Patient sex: F
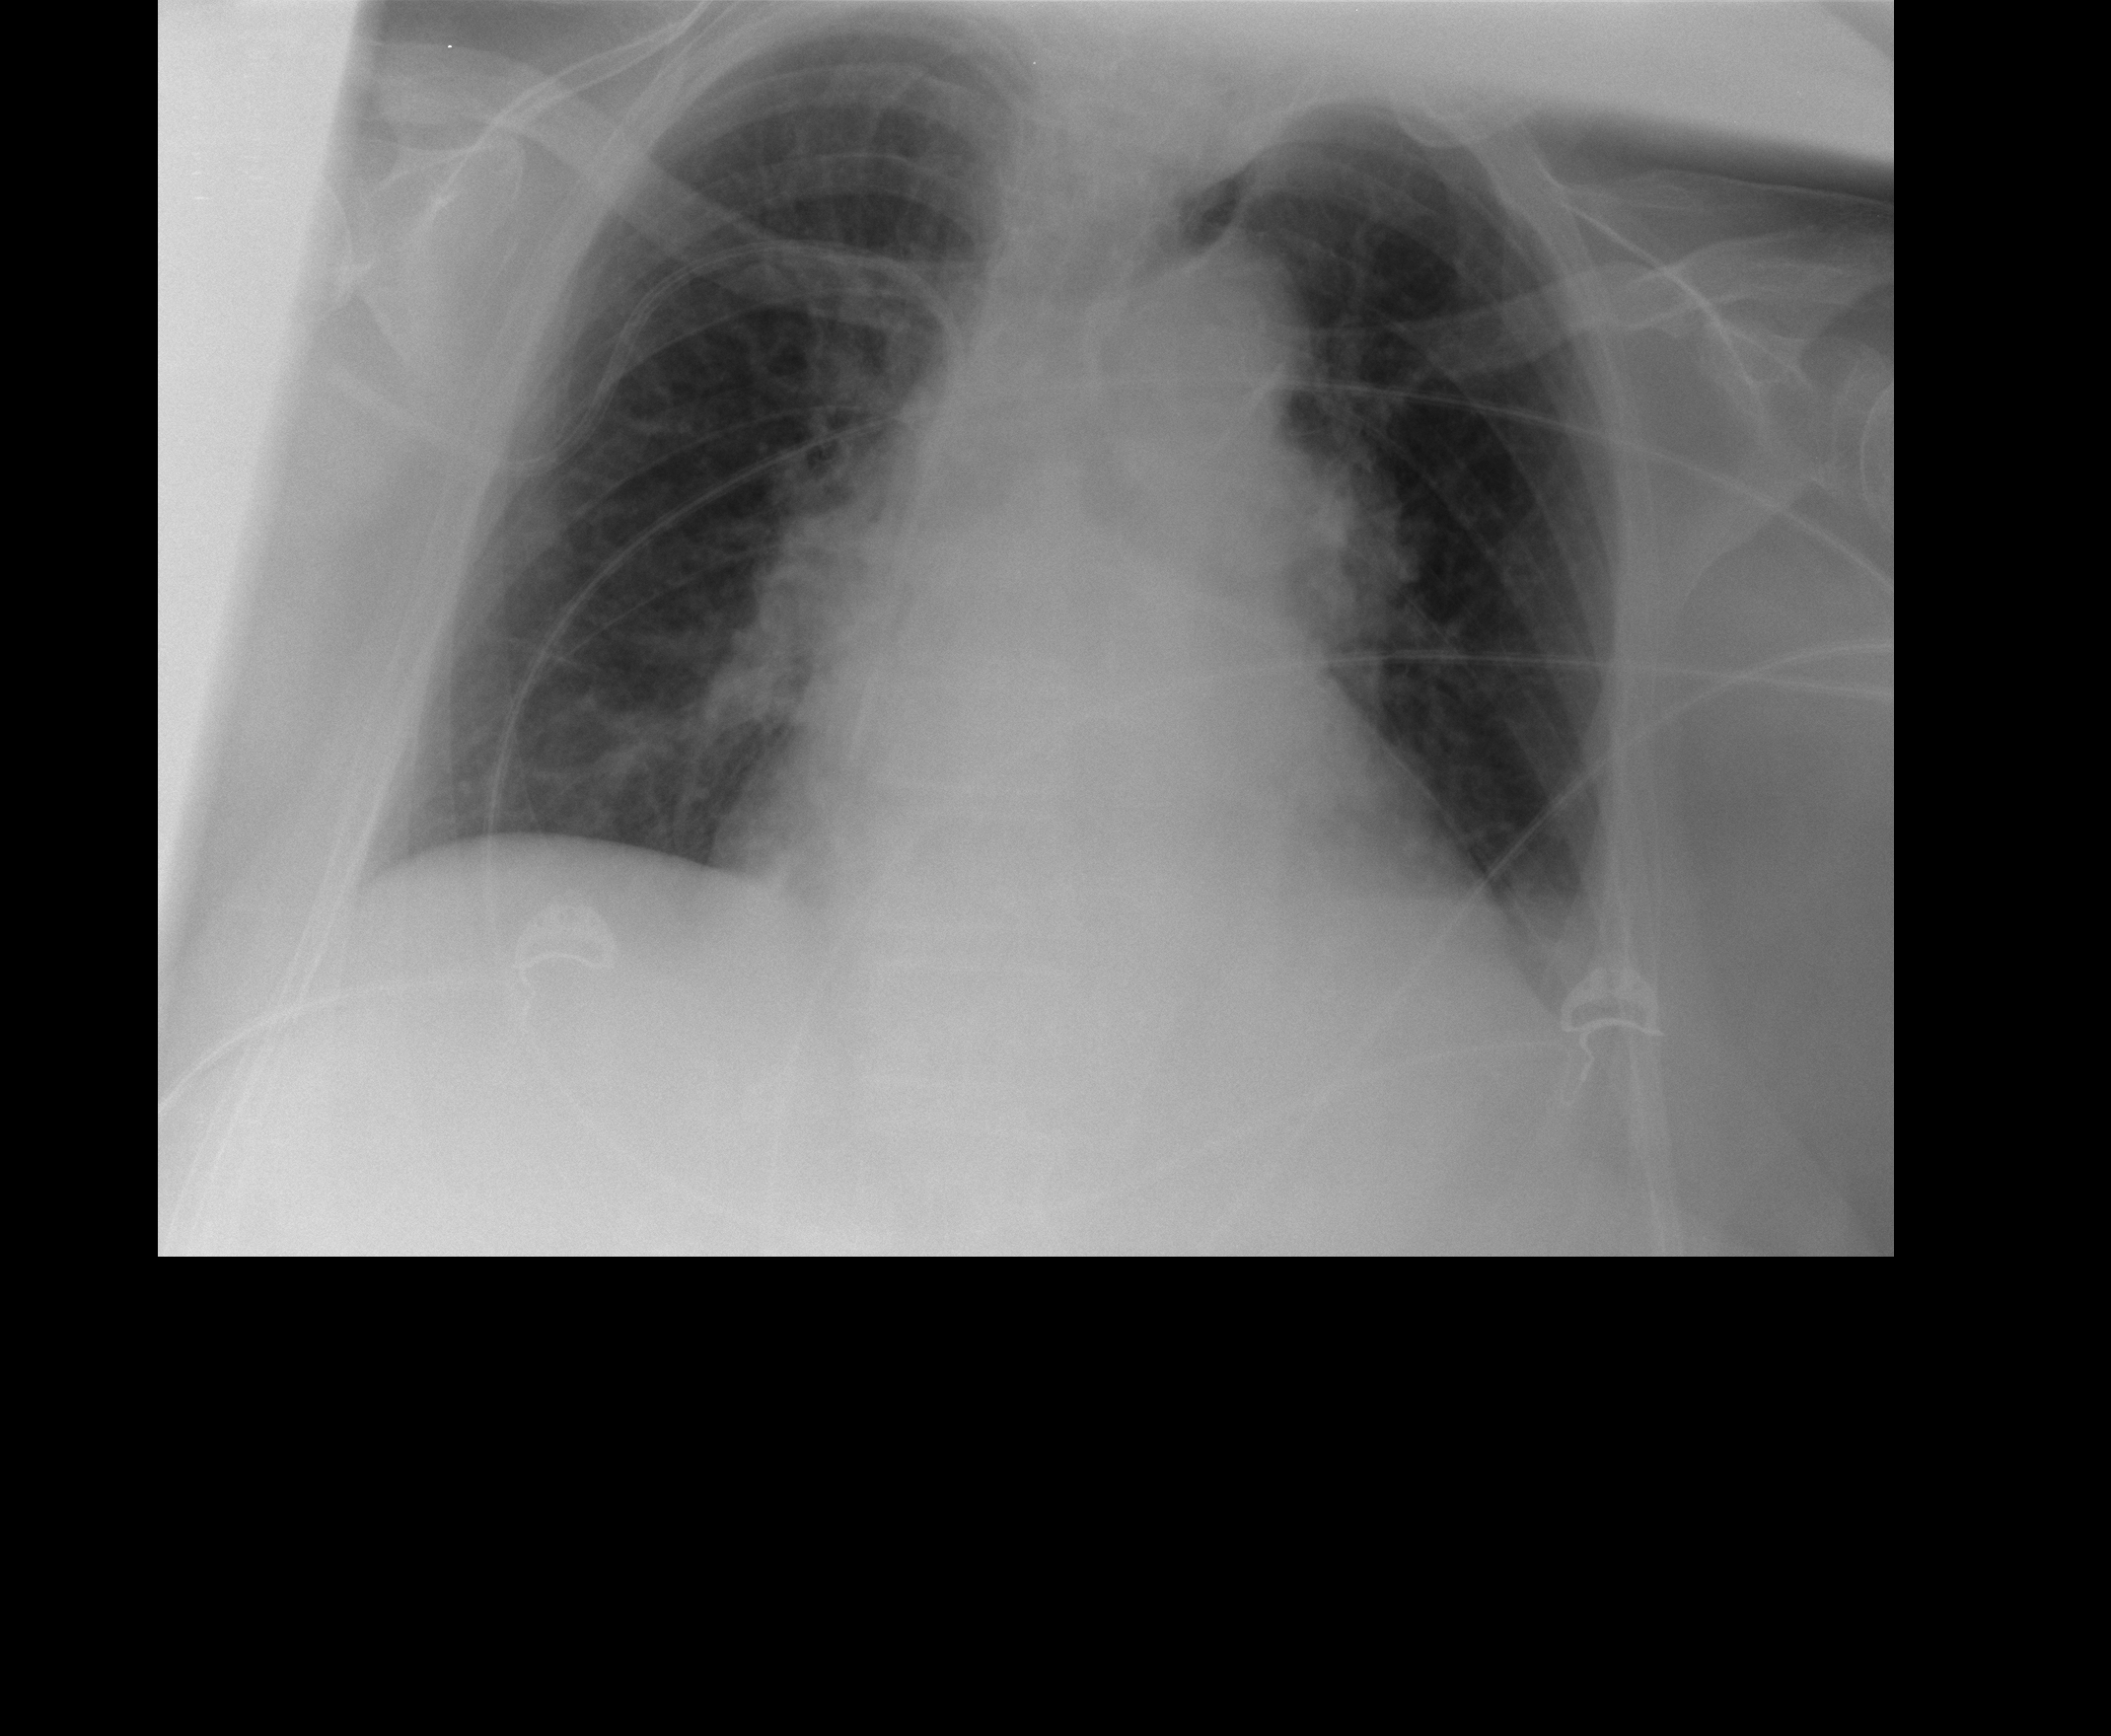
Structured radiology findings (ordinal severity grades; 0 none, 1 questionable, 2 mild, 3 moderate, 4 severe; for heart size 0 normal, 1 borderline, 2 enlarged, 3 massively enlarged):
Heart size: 2
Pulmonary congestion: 1
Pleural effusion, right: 0
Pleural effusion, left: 1
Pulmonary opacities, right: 0
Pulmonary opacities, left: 0
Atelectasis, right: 2
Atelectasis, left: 1